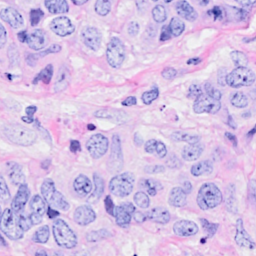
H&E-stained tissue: Breast